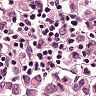
Metastatic tissue present: yes